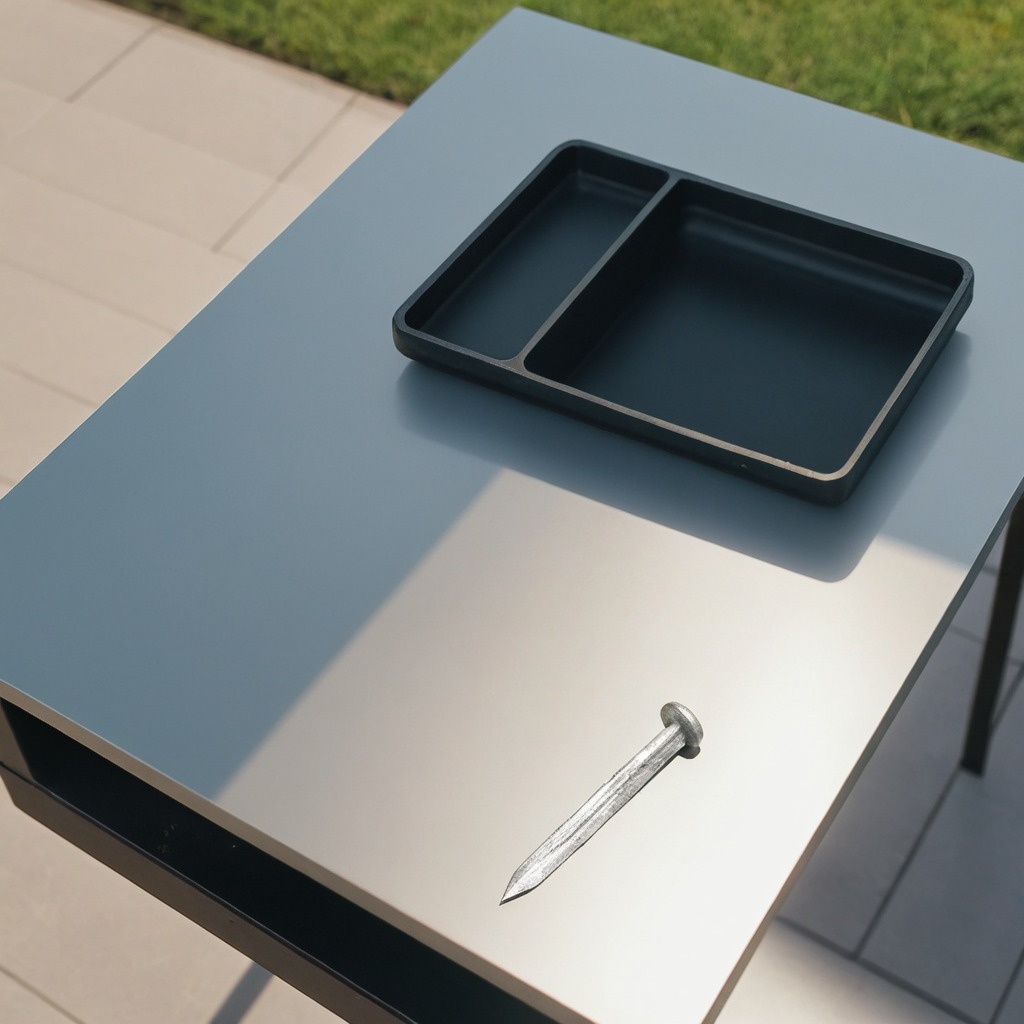
A iron nail is lying on the textured surface of the utility table.